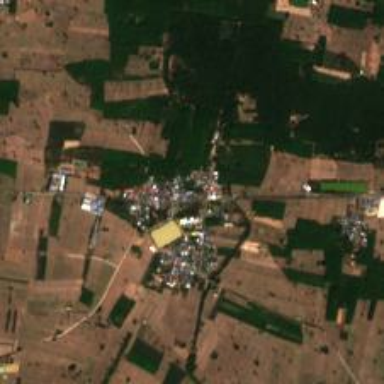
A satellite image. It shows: Village.